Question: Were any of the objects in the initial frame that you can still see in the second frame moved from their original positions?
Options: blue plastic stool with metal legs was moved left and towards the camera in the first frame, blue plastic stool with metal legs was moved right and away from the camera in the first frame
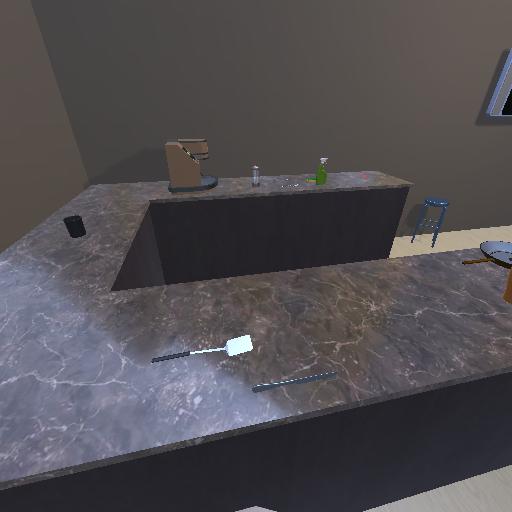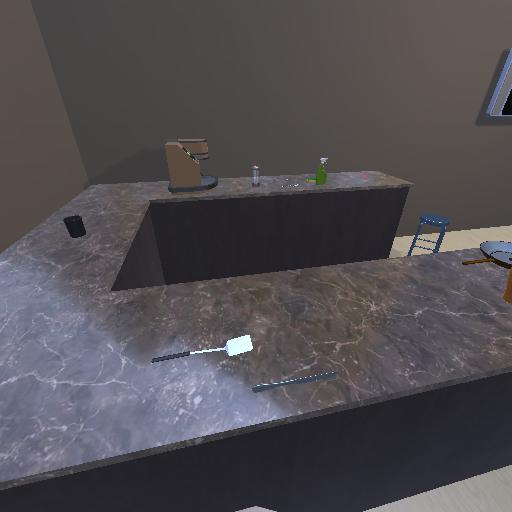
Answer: blue plastic stool with metal legs was moved left and towards the camera in the first frame